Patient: sex M, age 35
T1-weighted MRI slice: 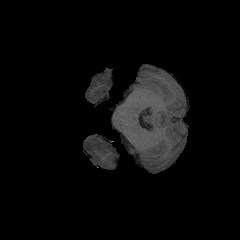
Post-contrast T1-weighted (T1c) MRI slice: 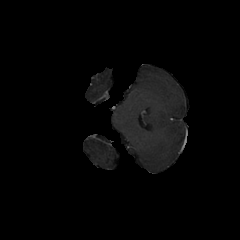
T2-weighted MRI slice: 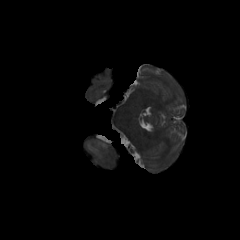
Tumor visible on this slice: yes
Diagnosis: Astrocytoma, IDH-mutant
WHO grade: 4